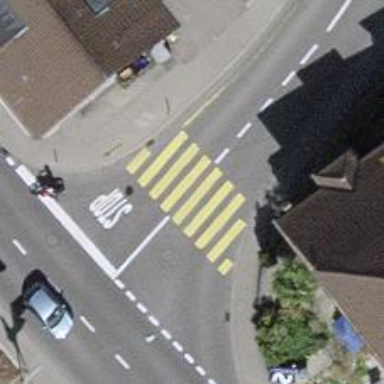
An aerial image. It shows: Uncontrolled zebra crossing with notable zebra markings.